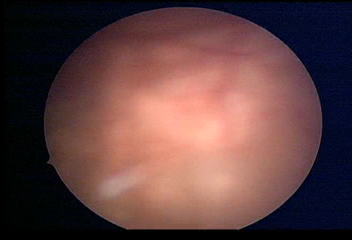
Modality: WLC
Class: Normal mucosa
Bladder cancer association: No